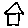
Label: house